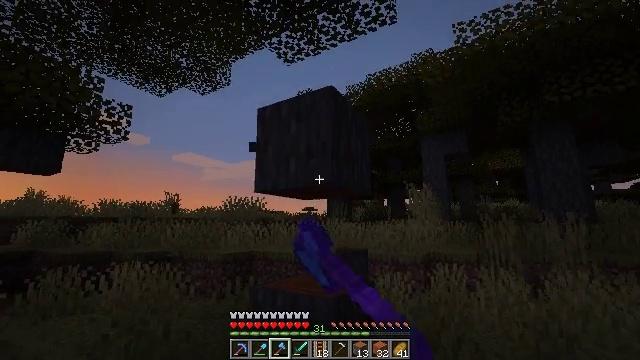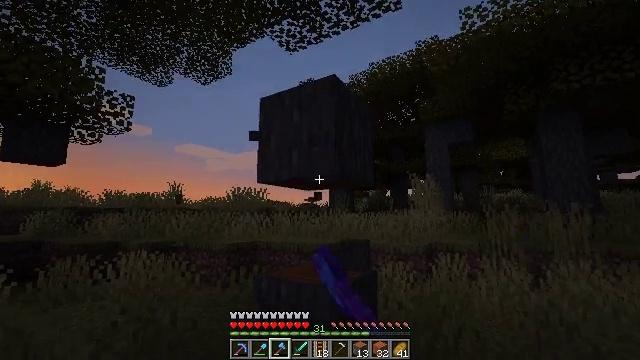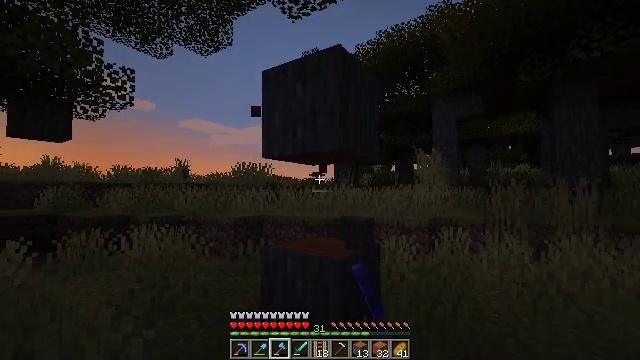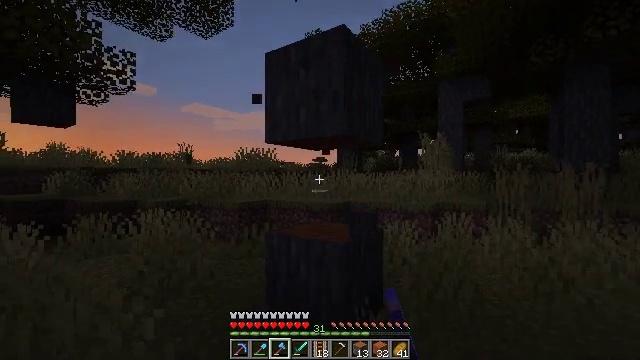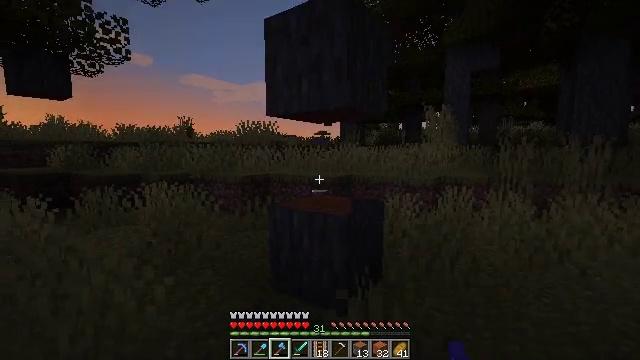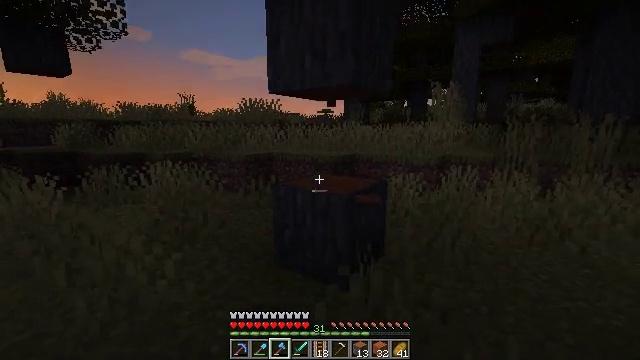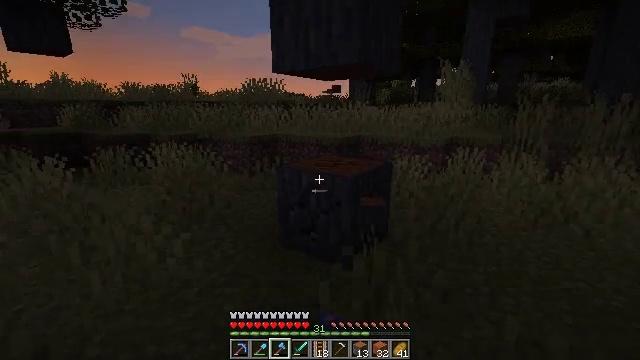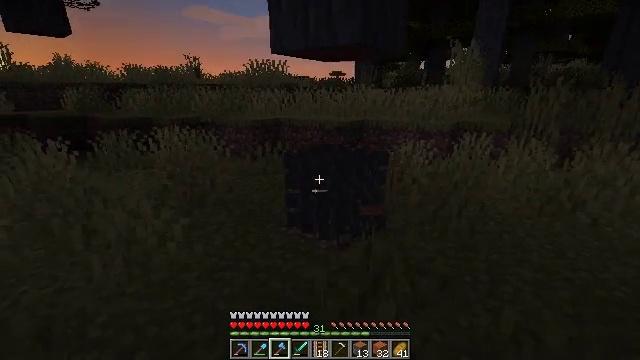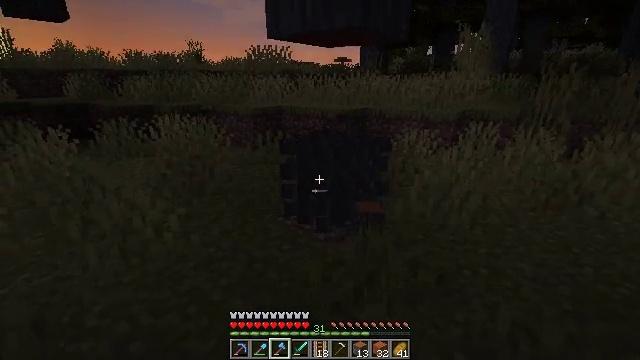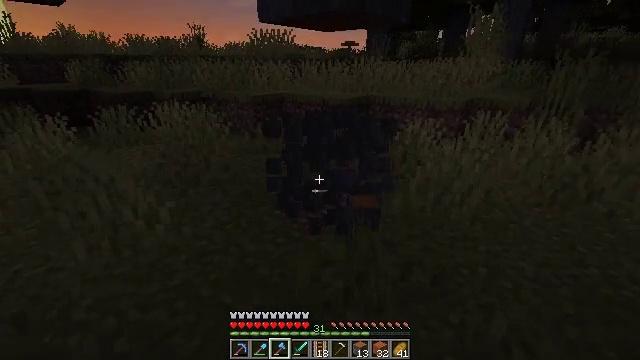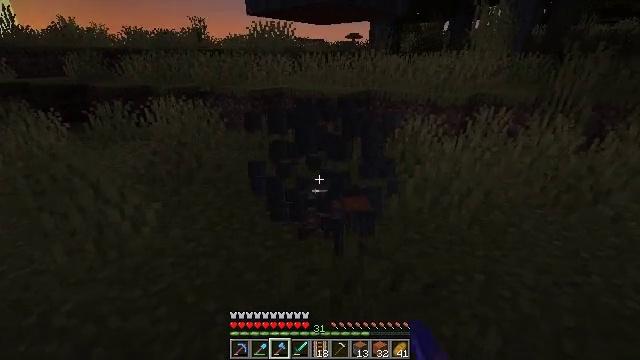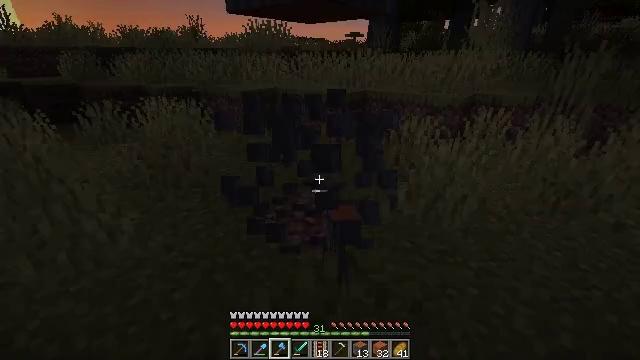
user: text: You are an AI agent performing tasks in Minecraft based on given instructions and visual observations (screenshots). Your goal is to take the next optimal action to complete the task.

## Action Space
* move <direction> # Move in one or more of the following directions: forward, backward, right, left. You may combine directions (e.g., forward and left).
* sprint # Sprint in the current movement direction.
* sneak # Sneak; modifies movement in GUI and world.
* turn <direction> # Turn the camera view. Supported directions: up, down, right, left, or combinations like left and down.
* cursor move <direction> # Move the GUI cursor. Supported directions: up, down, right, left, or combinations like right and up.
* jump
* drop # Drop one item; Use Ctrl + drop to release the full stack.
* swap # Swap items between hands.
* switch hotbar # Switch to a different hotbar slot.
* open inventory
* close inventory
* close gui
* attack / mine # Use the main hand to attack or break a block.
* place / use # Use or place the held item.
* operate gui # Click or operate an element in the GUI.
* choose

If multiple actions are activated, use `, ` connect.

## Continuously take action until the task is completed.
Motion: motion action
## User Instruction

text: Mine acacia log from the tree's trunk.
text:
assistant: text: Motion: turn down, attack / mine
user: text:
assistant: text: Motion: turn left and down, attack / mine
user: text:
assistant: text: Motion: turn down, attack / mine
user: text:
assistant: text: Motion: turn down, attack / mine
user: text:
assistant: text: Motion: turn down, attack / mine
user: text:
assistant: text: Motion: turn left and down, attack / mine
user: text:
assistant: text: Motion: move forward and move right, turn left and down, attack / mine
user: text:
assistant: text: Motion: move forward and move right, turn left and down, attack / mine
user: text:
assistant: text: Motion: move forward and move right, turn left and down, attack / mine
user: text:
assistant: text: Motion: move forward and move right, turn down, attack / mine
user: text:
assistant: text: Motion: attack / mine
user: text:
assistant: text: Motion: attack / mine